Question: I am debugging a minified angular module.
I got an error:
##
I set my breakpoints on the sourcemap-deminified file (which are correctly generated) and I hit reload.
Surprisingly enough I end up hitting the breakpoint inside the non-human-readable minified file instead of the source-map translated ones.
Why is that? Well the network tab showed a sad truth:

This is happening while the whole computation is stuck because of the breakpoint in the minified file. So the request is locked in a pending status and Chrome has no idea how to map the minified file.
Have someone already experienced this problem? What was your solution?
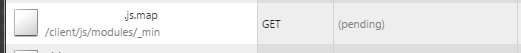
Answer: I met with this issue.

Problem occur because Chrome does not caching the source map and trying to get it, but breakpoint prevent.
The issue recurs if the page and dev tools is open and press F5/Ctrl+R.
If focus in the address bar and press Enter, then work out.
: works through time :(
: I use angularjs + angular-route. I think i found a workaround: open a page, for example <URL>. Chrome will not reload the page, and routing at client will work. Breakpoint should be dependent on the client path url #123, logic must be different with or not this parameter. Some thing like this:
'''
if ($route.current.params.id){
//real logic with breakpoint
debugger;
}else{
//nothing
}
'''